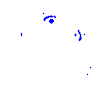
Particle: pion